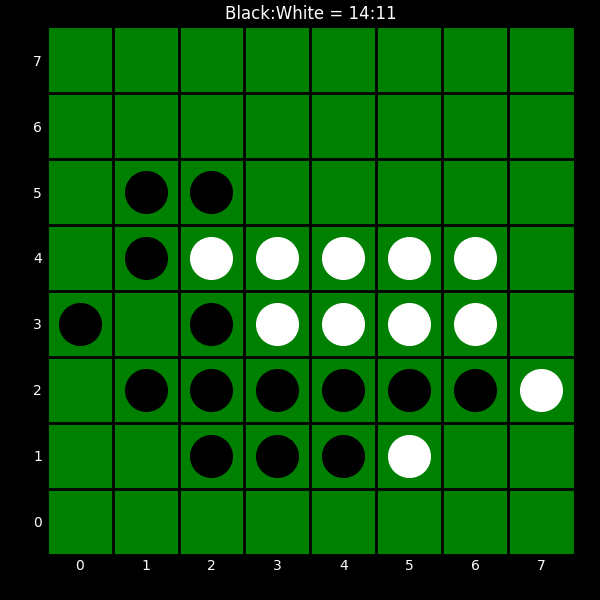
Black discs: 14
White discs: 11